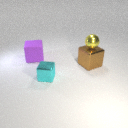
small yellow metal sphere above large brown metal cube